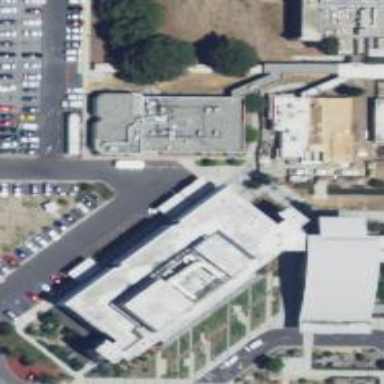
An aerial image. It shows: Healthcare clinic is depicted in the image.